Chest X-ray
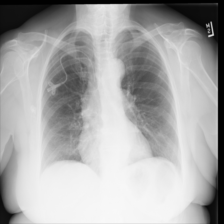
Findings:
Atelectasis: negative
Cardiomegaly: negative
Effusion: negative
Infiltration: negative
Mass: negative
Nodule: negative
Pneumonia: negative
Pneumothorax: negative
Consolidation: negative
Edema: negative
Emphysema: negative
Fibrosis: negative
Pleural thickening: negative
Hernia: negative